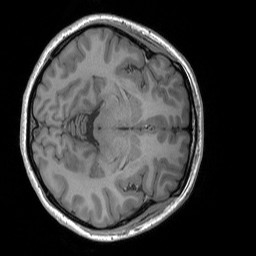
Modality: T1w
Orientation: axial
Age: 22
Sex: female
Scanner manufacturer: siemens
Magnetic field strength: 3 T
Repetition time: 1.8 s
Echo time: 0.00252 s